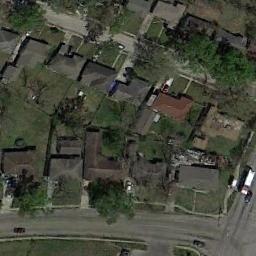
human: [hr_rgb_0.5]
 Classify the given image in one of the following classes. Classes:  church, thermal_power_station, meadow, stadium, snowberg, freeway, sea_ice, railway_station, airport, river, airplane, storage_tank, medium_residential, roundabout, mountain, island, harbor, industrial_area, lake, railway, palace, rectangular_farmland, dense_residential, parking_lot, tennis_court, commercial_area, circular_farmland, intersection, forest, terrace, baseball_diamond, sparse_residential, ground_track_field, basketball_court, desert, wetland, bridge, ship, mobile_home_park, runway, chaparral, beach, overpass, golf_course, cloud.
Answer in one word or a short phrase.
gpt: medium_residential